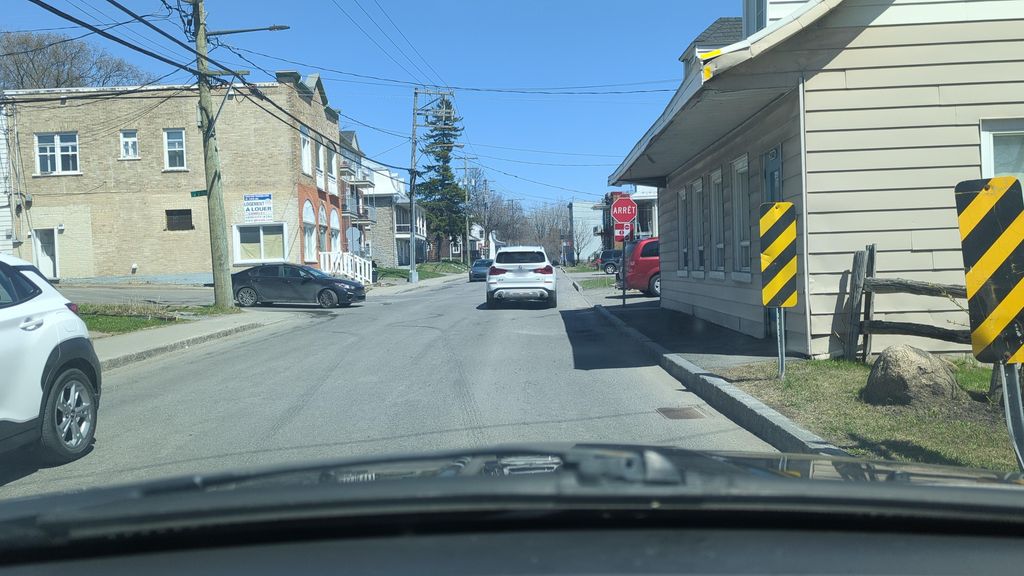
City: quebec_city